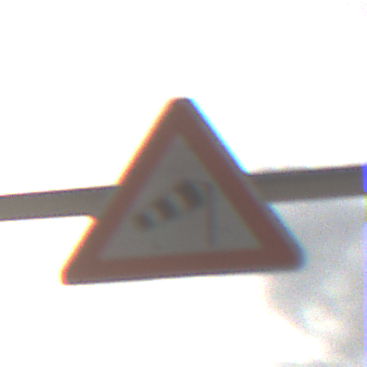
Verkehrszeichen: SeitenwindVonRechts
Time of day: MorningAfternoon
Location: Outdoor (Suburban)
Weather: PartlyCloudy
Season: NotSpecified
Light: Natural